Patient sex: F
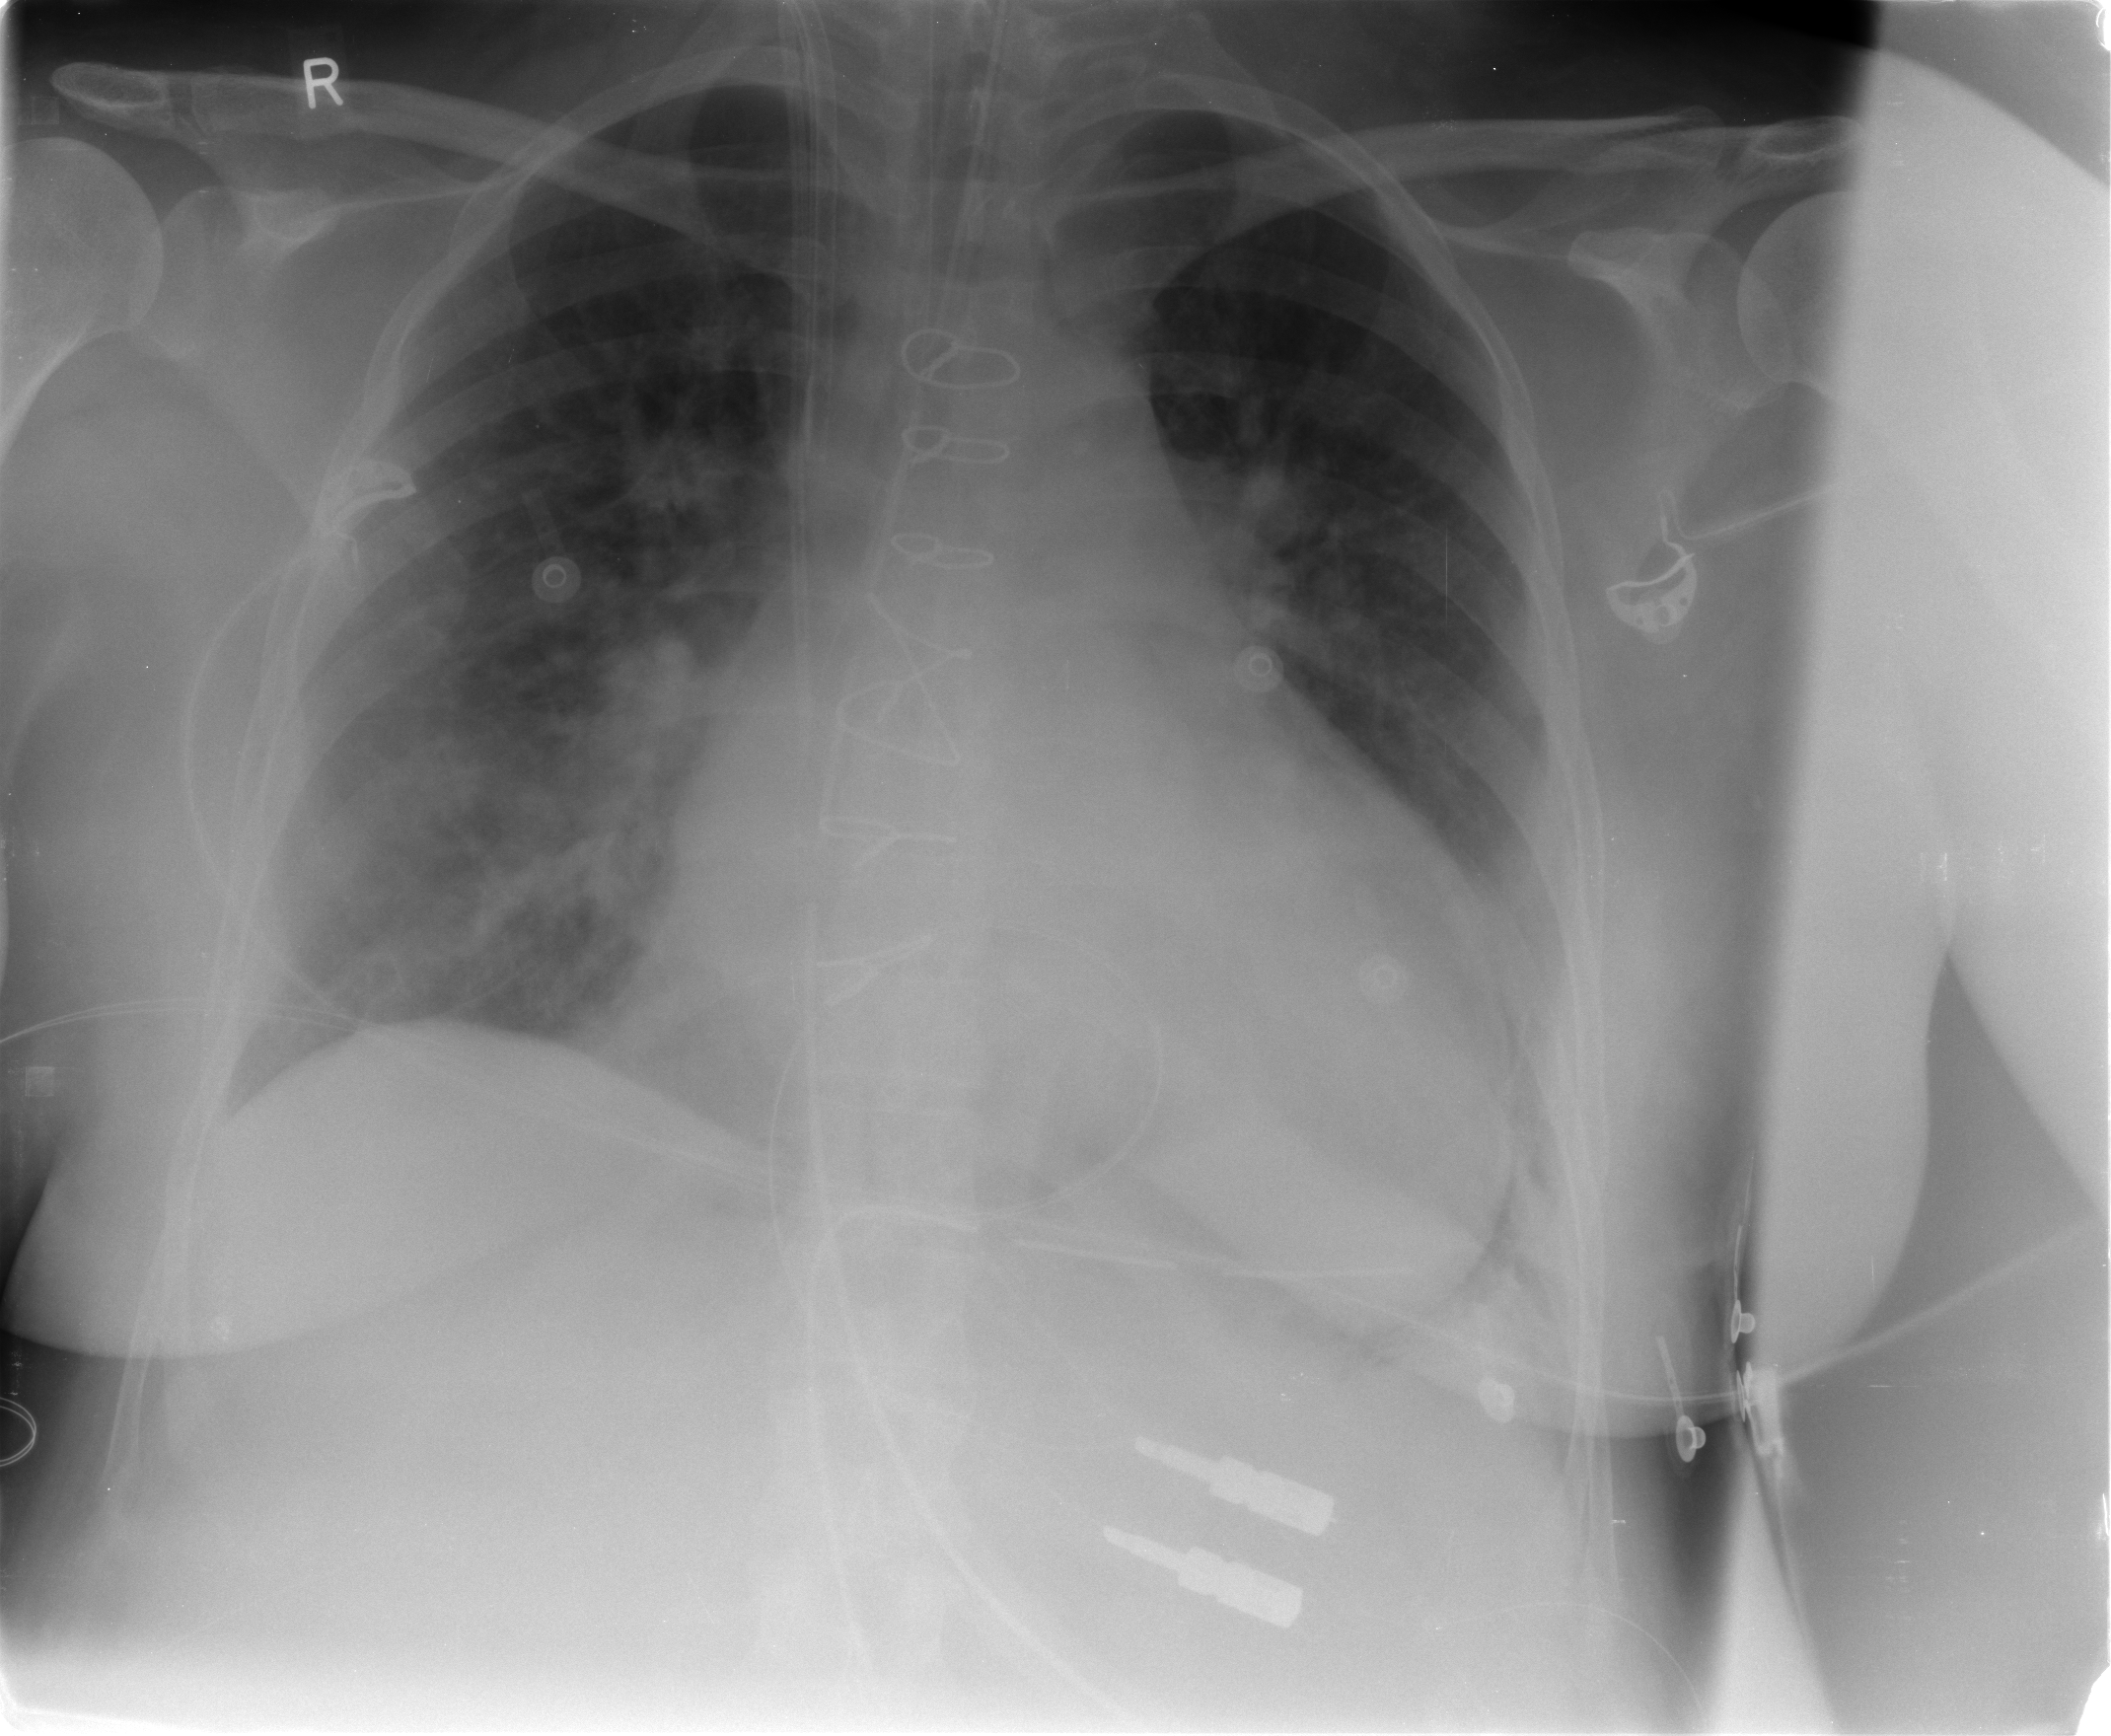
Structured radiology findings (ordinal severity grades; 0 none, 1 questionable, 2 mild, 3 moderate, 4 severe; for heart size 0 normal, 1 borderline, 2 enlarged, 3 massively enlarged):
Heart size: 2
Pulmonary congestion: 2
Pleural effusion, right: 0
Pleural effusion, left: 0
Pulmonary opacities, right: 2
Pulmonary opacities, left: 1
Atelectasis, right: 2
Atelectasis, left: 2